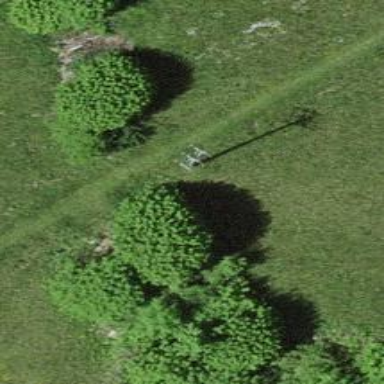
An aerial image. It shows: Utility pole in the area.